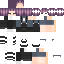
A female human skin with dark skin, wearing brown long hair dressed in a blue hoodie and black pants, featuring a closed mouth.